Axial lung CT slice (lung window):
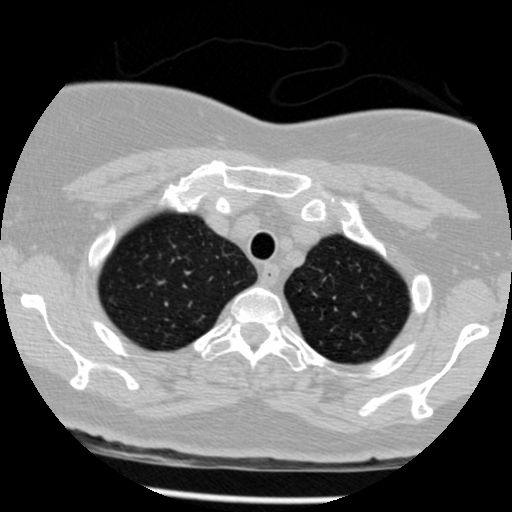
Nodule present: no